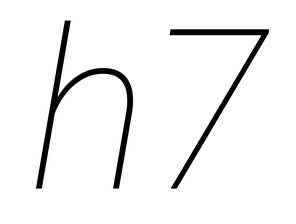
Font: Roboto-Italic_Thin_Italic